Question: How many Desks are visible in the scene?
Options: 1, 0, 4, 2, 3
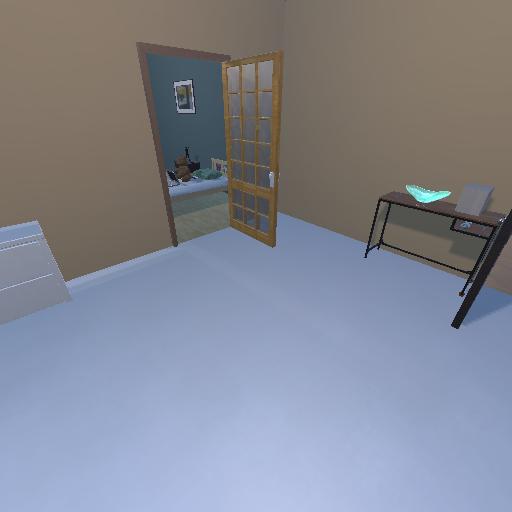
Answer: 1